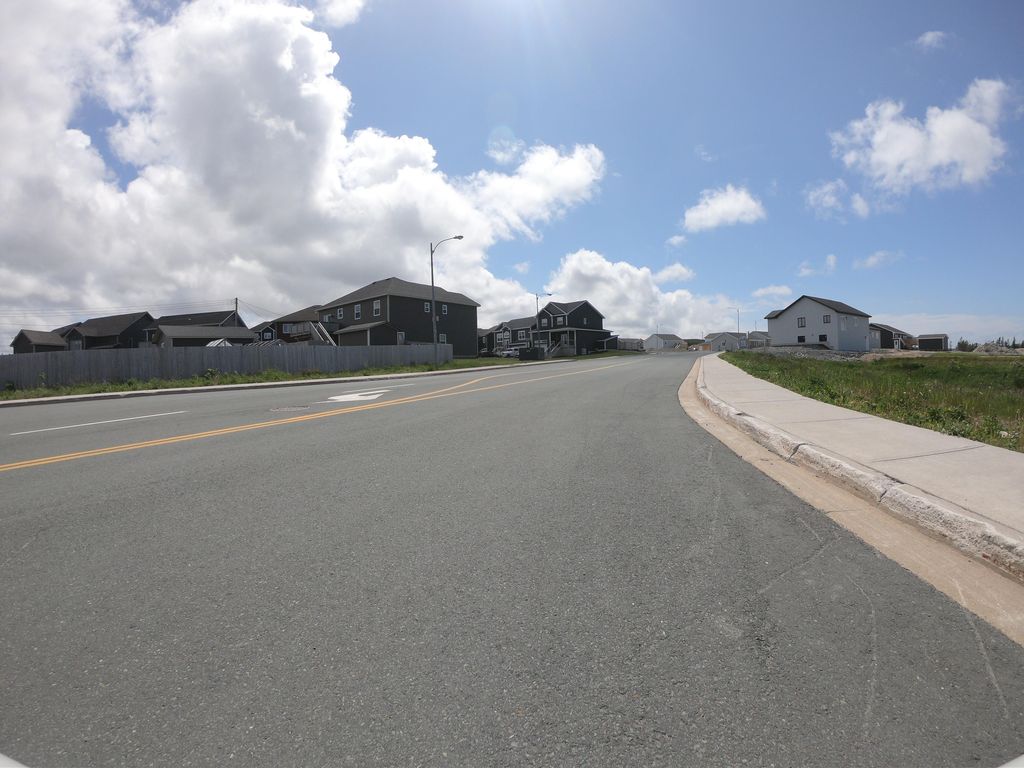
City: st_johns